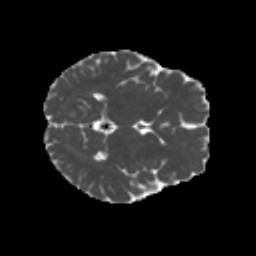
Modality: MD
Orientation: axial
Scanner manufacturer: siemens
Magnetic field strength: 3 T
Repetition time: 4.16 s
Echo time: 0.0806 s